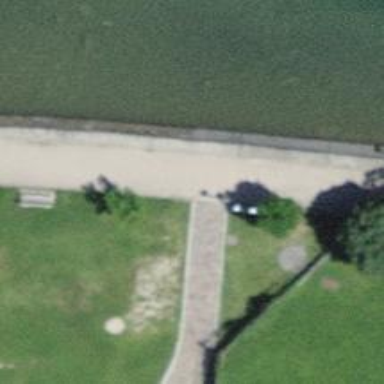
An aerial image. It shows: Concrete bench.